Brain MRI, t2w sequence, axial 2D slice.
Patient: age 46, sex F, weight 90 kg, height 1.9 m
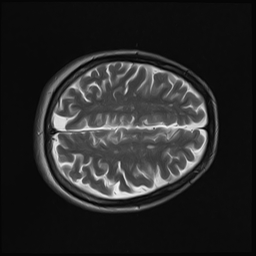